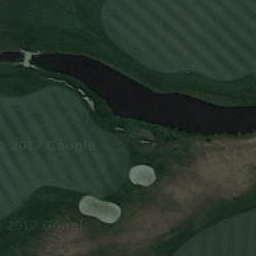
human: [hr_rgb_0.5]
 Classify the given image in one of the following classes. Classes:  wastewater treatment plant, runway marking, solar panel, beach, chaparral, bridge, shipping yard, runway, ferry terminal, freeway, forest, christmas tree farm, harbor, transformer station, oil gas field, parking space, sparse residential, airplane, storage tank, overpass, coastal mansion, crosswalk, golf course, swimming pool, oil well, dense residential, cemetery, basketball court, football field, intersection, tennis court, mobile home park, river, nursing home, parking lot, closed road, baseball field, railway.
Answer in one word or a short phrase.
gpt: golf course